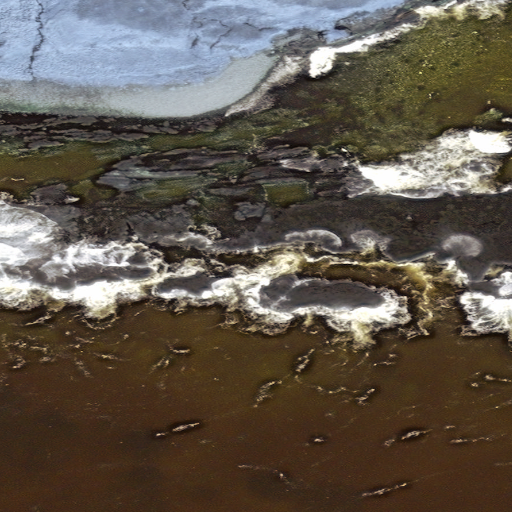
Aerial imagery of bar in Alaska named Uchiing Hasangis containing only unknown